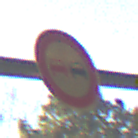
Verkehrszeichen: Ueberholverbot
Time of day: SunriseSunset
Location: Outdoor (Nature)
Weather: PartlyCloudy
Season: NotSpecified
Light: Natural